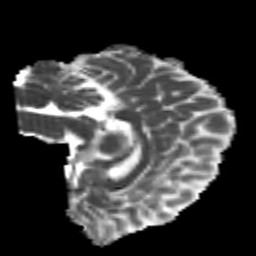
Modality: MD
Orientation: sagittal
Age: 25
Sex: female
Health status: healthy
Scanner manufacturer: philips
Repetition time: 7.384 s
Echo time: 0.08599 s